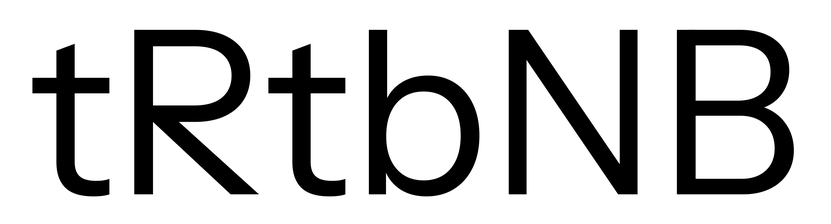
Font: InstrumentSans_Regular